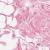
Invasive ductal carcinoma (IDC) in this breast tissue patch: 0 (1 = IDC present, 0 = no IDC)